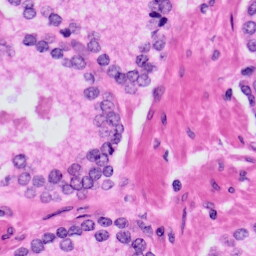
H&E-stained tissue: Prostate